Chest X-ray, AP view. Patient: 49 years old, sex F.
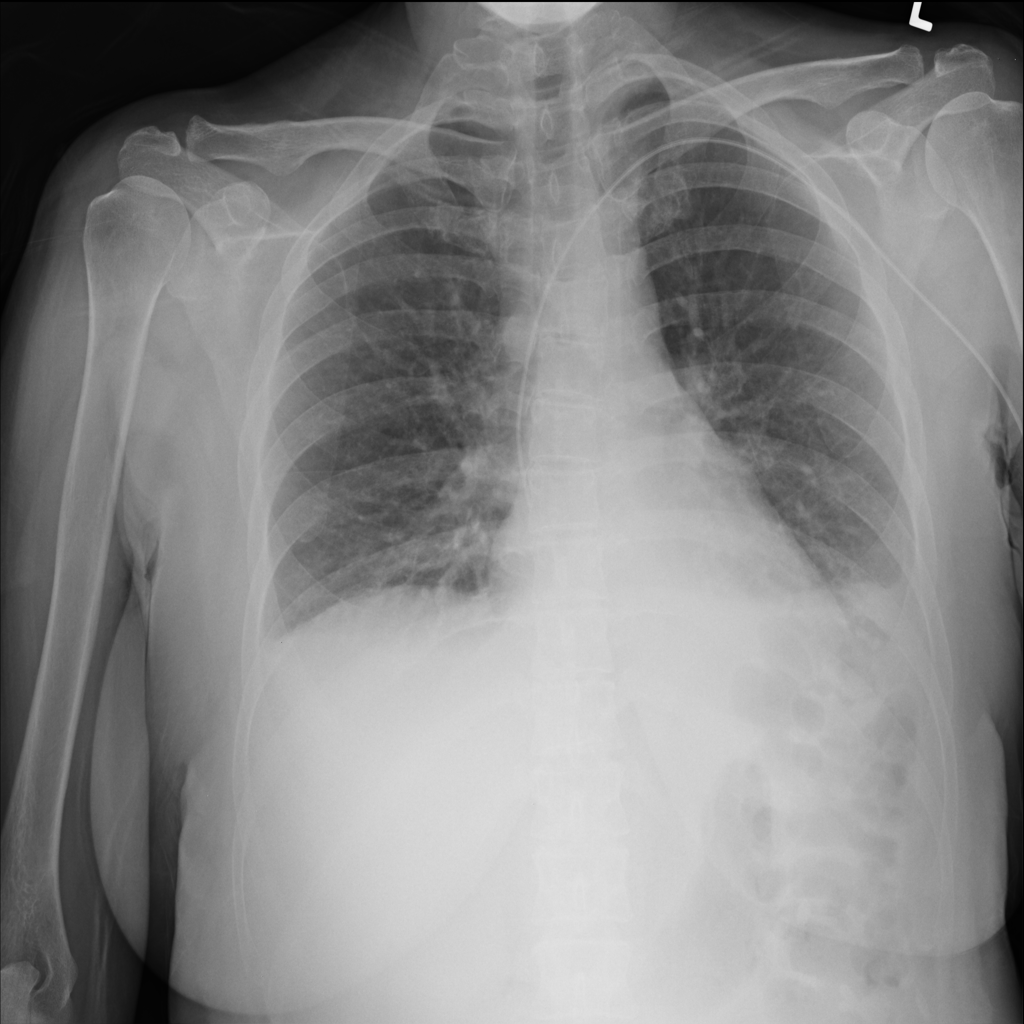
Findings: No Finding